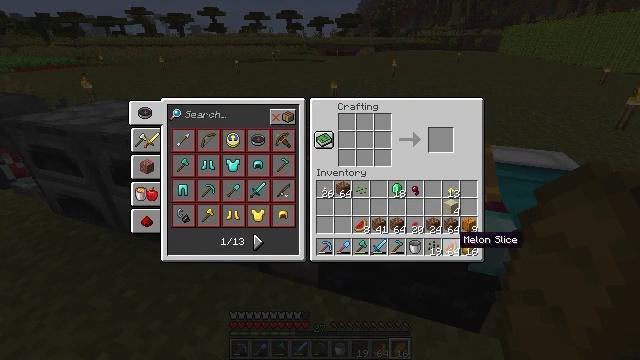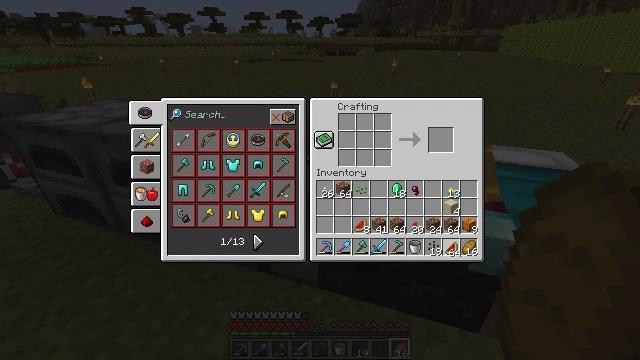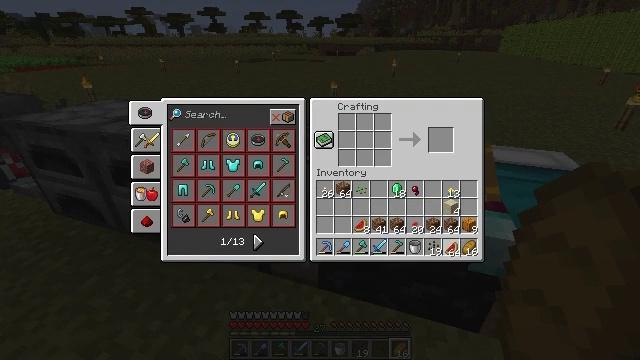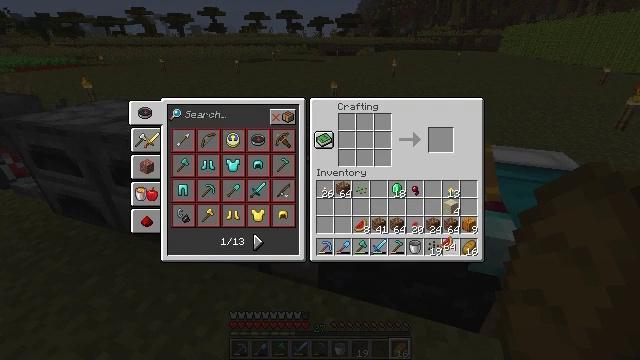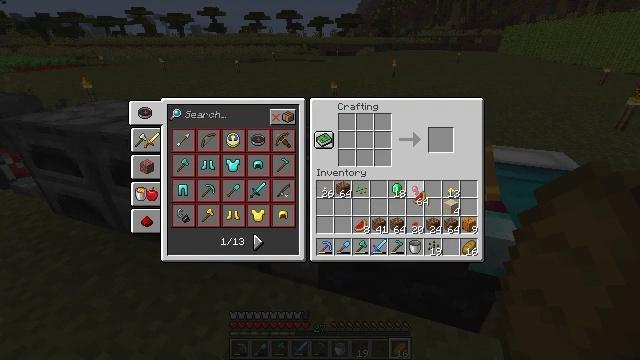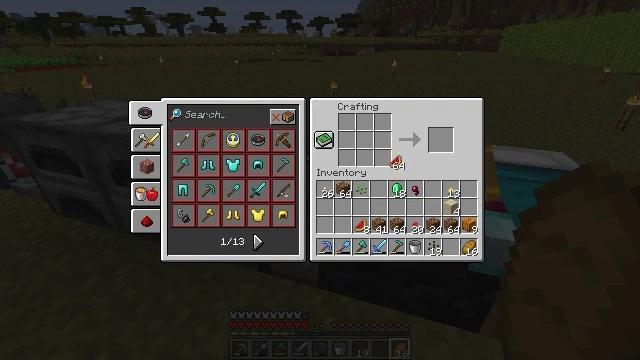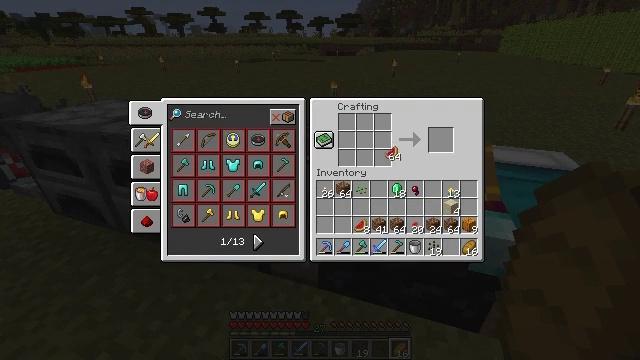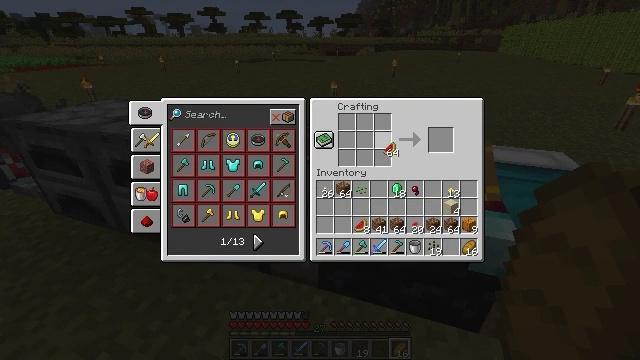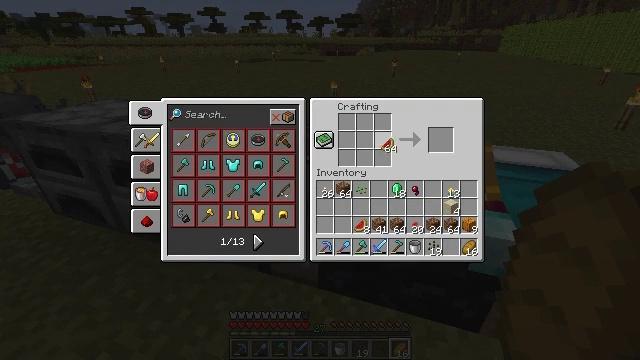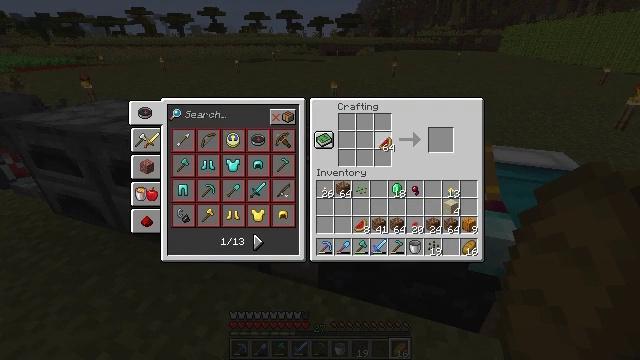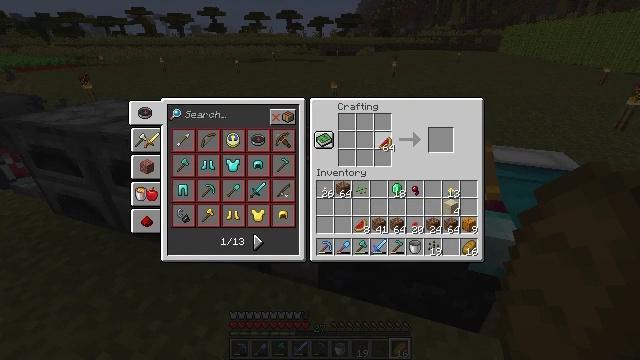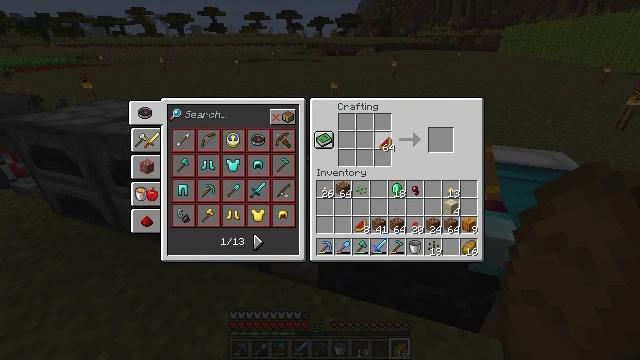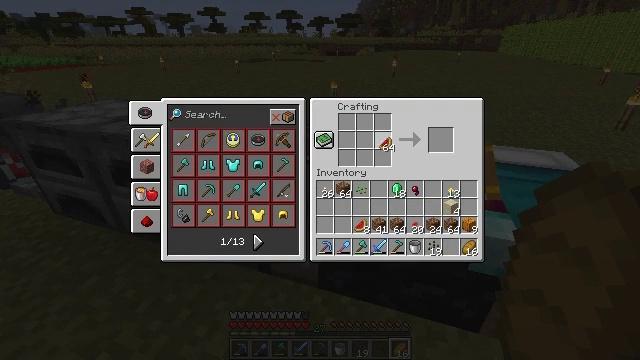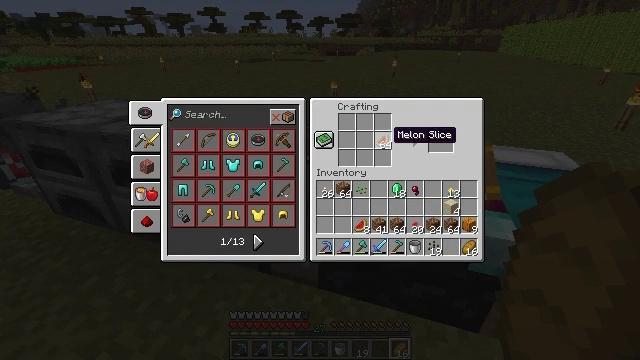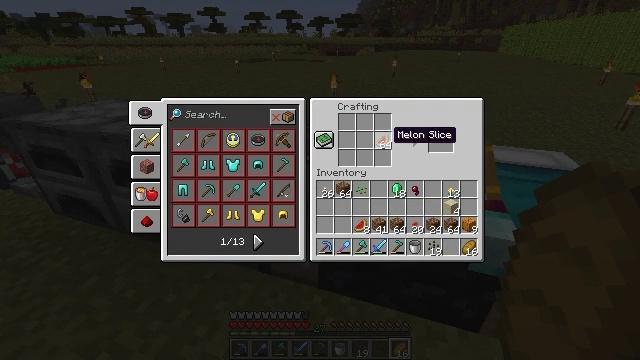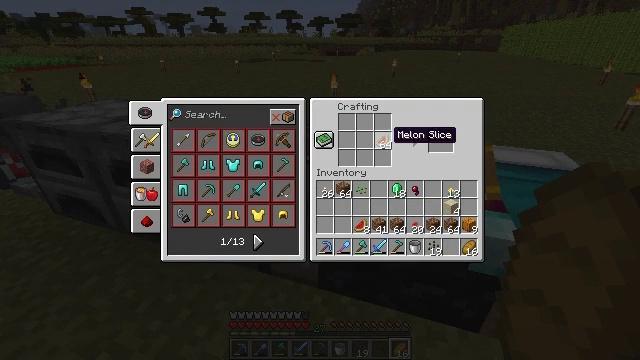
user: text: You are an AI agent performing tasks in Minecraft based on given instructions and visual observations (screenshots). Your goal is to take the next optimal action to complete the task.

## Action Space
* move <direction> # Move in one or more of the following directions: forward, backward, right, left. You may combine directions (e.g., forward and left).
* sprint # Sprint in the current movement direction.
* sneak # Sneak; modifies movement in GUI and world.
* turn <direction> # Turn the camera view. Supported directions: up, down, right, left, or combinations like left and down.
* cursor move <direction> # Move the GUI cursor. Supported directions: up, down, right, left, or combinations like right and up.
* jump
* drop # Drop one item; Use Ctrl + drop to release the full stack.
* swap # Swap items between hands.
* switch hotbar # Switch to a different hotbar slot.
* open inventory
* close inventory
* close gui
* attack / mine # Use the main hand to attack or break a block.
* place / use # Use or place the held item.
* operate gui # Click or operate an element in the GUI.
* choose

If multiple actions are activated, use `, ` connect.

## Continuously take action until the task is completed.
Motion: motion action
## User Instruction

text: Use melon slices to craft melon seeds.
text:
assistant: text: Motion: operate gui
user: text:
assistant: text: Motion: operate gui
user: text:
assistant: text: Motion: operate gui
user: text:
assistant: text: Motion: cursor move left and up
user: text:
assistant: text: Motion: cursor move left and up
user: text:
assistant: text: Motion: cursor move up
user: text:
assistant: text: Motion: no_op
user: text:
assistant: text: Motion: no_op
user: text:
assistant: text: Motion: no_op
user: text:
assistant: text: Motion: operate gui
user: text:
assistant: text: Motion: operate gui
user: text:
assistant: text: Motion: operate gui
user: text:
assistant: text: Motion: no_op
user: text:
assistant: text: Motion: no_op
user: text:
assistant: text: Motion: no_op
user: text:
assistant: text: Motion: no_op
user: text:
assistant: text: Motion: cursor move right
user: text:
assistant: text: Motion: cursor move right
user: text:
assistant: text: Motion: cursor move right
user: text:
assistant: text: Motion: sneak
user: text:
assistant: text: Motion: sneak
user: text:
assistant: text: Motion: sneak
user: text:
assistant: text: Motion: sneak
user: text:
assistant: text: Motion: sneak
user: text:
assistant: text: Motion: sneak
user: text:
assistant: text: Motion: sneak
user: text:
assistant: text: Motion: sneak
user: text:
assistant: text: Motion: sneak
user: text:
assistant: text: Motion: sneak, operate gui
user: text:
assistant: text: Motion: sneak, operate gui